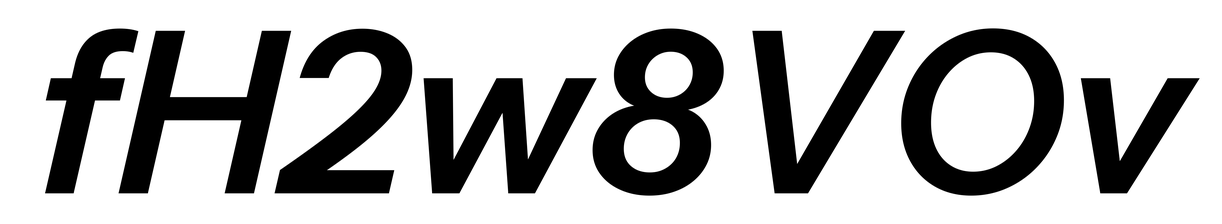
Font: InstrumentSans-Italic_SemiBold_Italic